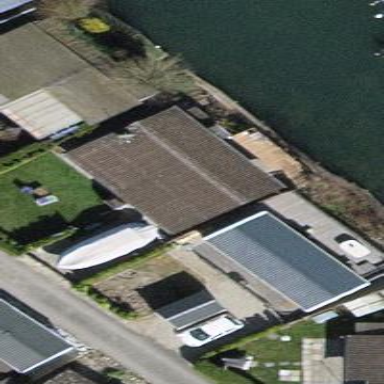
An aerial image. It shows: Static caravan building.